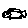
Label: fish